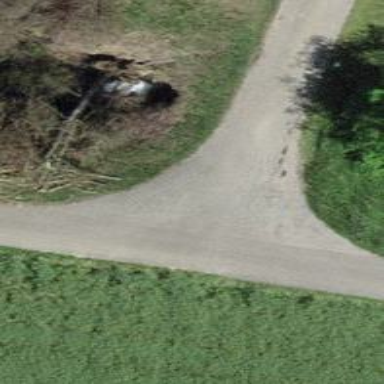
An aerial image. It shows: Paved track road with grade1 track type.